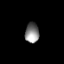
Tissue: lung
Cell type: Endothelial cells
Senescence score: 0.1565
Nuclear area (px): 272
Mean DAPI intensity: 133.235